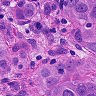
Metastatic tissue present: yes